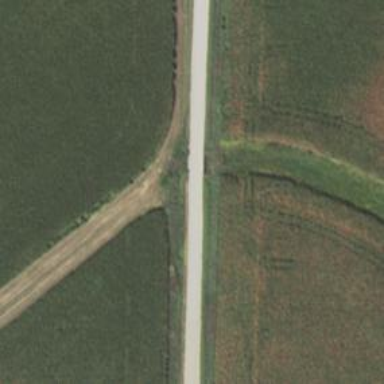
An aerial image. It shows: Unclassified road.